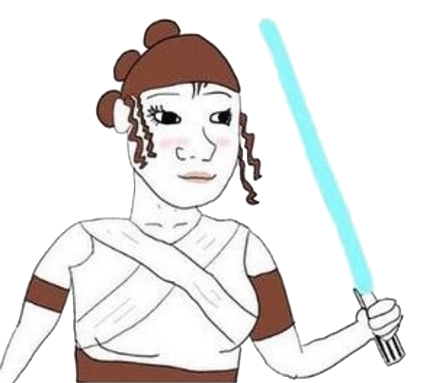
Label: 5_Trad_Wife